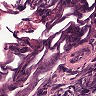
Metastatic tissue present: no